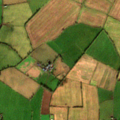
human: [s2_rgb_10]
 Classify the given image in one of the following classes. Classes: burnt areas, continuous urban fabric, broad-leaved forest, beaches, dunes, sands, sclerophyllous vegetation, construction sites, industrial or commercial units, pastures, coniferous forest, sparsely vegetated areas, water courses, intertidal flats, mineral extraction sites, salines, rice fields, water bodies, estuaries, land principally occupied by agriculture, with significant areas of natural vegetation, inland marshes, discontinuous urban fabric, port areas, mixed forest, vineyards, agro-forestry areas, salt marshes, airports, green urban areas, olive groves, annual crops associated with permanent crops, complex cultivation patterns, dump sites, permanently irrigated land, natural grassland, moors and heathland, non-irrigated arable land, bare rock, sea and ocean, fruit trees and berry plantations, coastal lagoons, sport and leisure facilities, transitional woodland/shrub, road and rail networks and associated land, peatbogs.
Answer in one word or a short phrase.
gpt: non-irrigated arable land, pastures